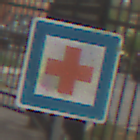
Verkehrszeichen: ErsteHilfe
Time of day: MorningAfternoon
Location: Outdoor (Urban)
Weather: Overcast
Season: NotSpecified
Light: Natural